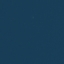
Land use / land cover class: SeaLake